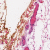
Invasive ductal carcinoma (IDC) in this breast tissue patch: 0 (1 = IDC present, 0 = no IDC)